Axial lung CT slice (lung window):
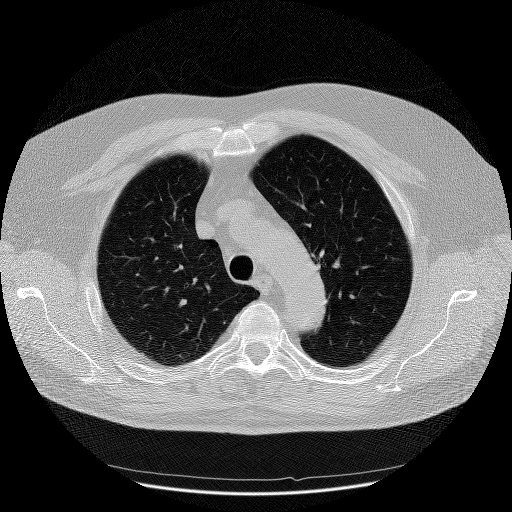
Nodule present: no